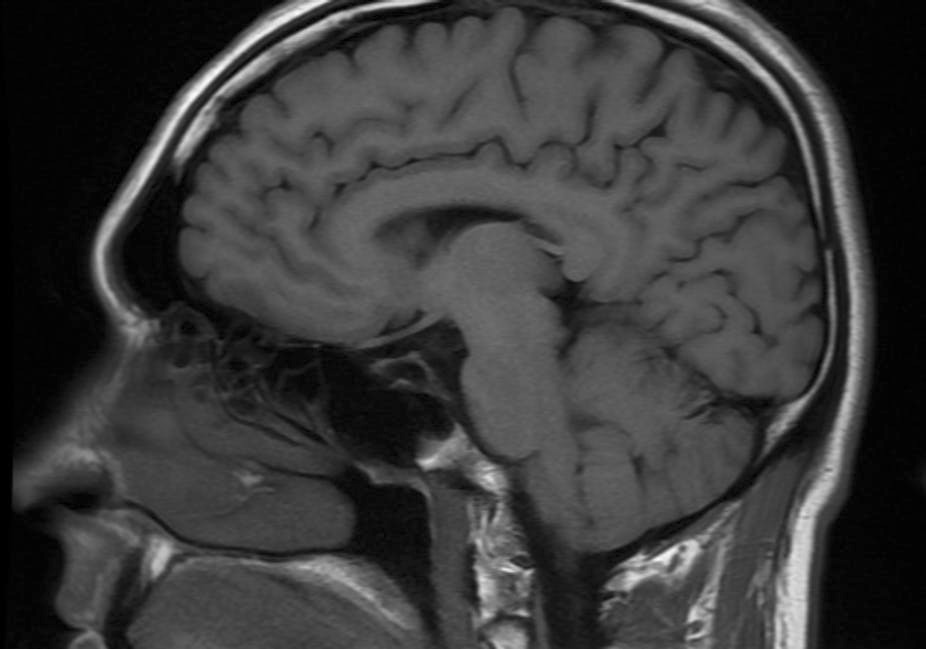
Label: notumor